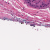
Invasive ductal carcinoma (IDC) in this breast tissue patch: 0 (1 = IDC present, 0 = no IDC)